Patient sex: F
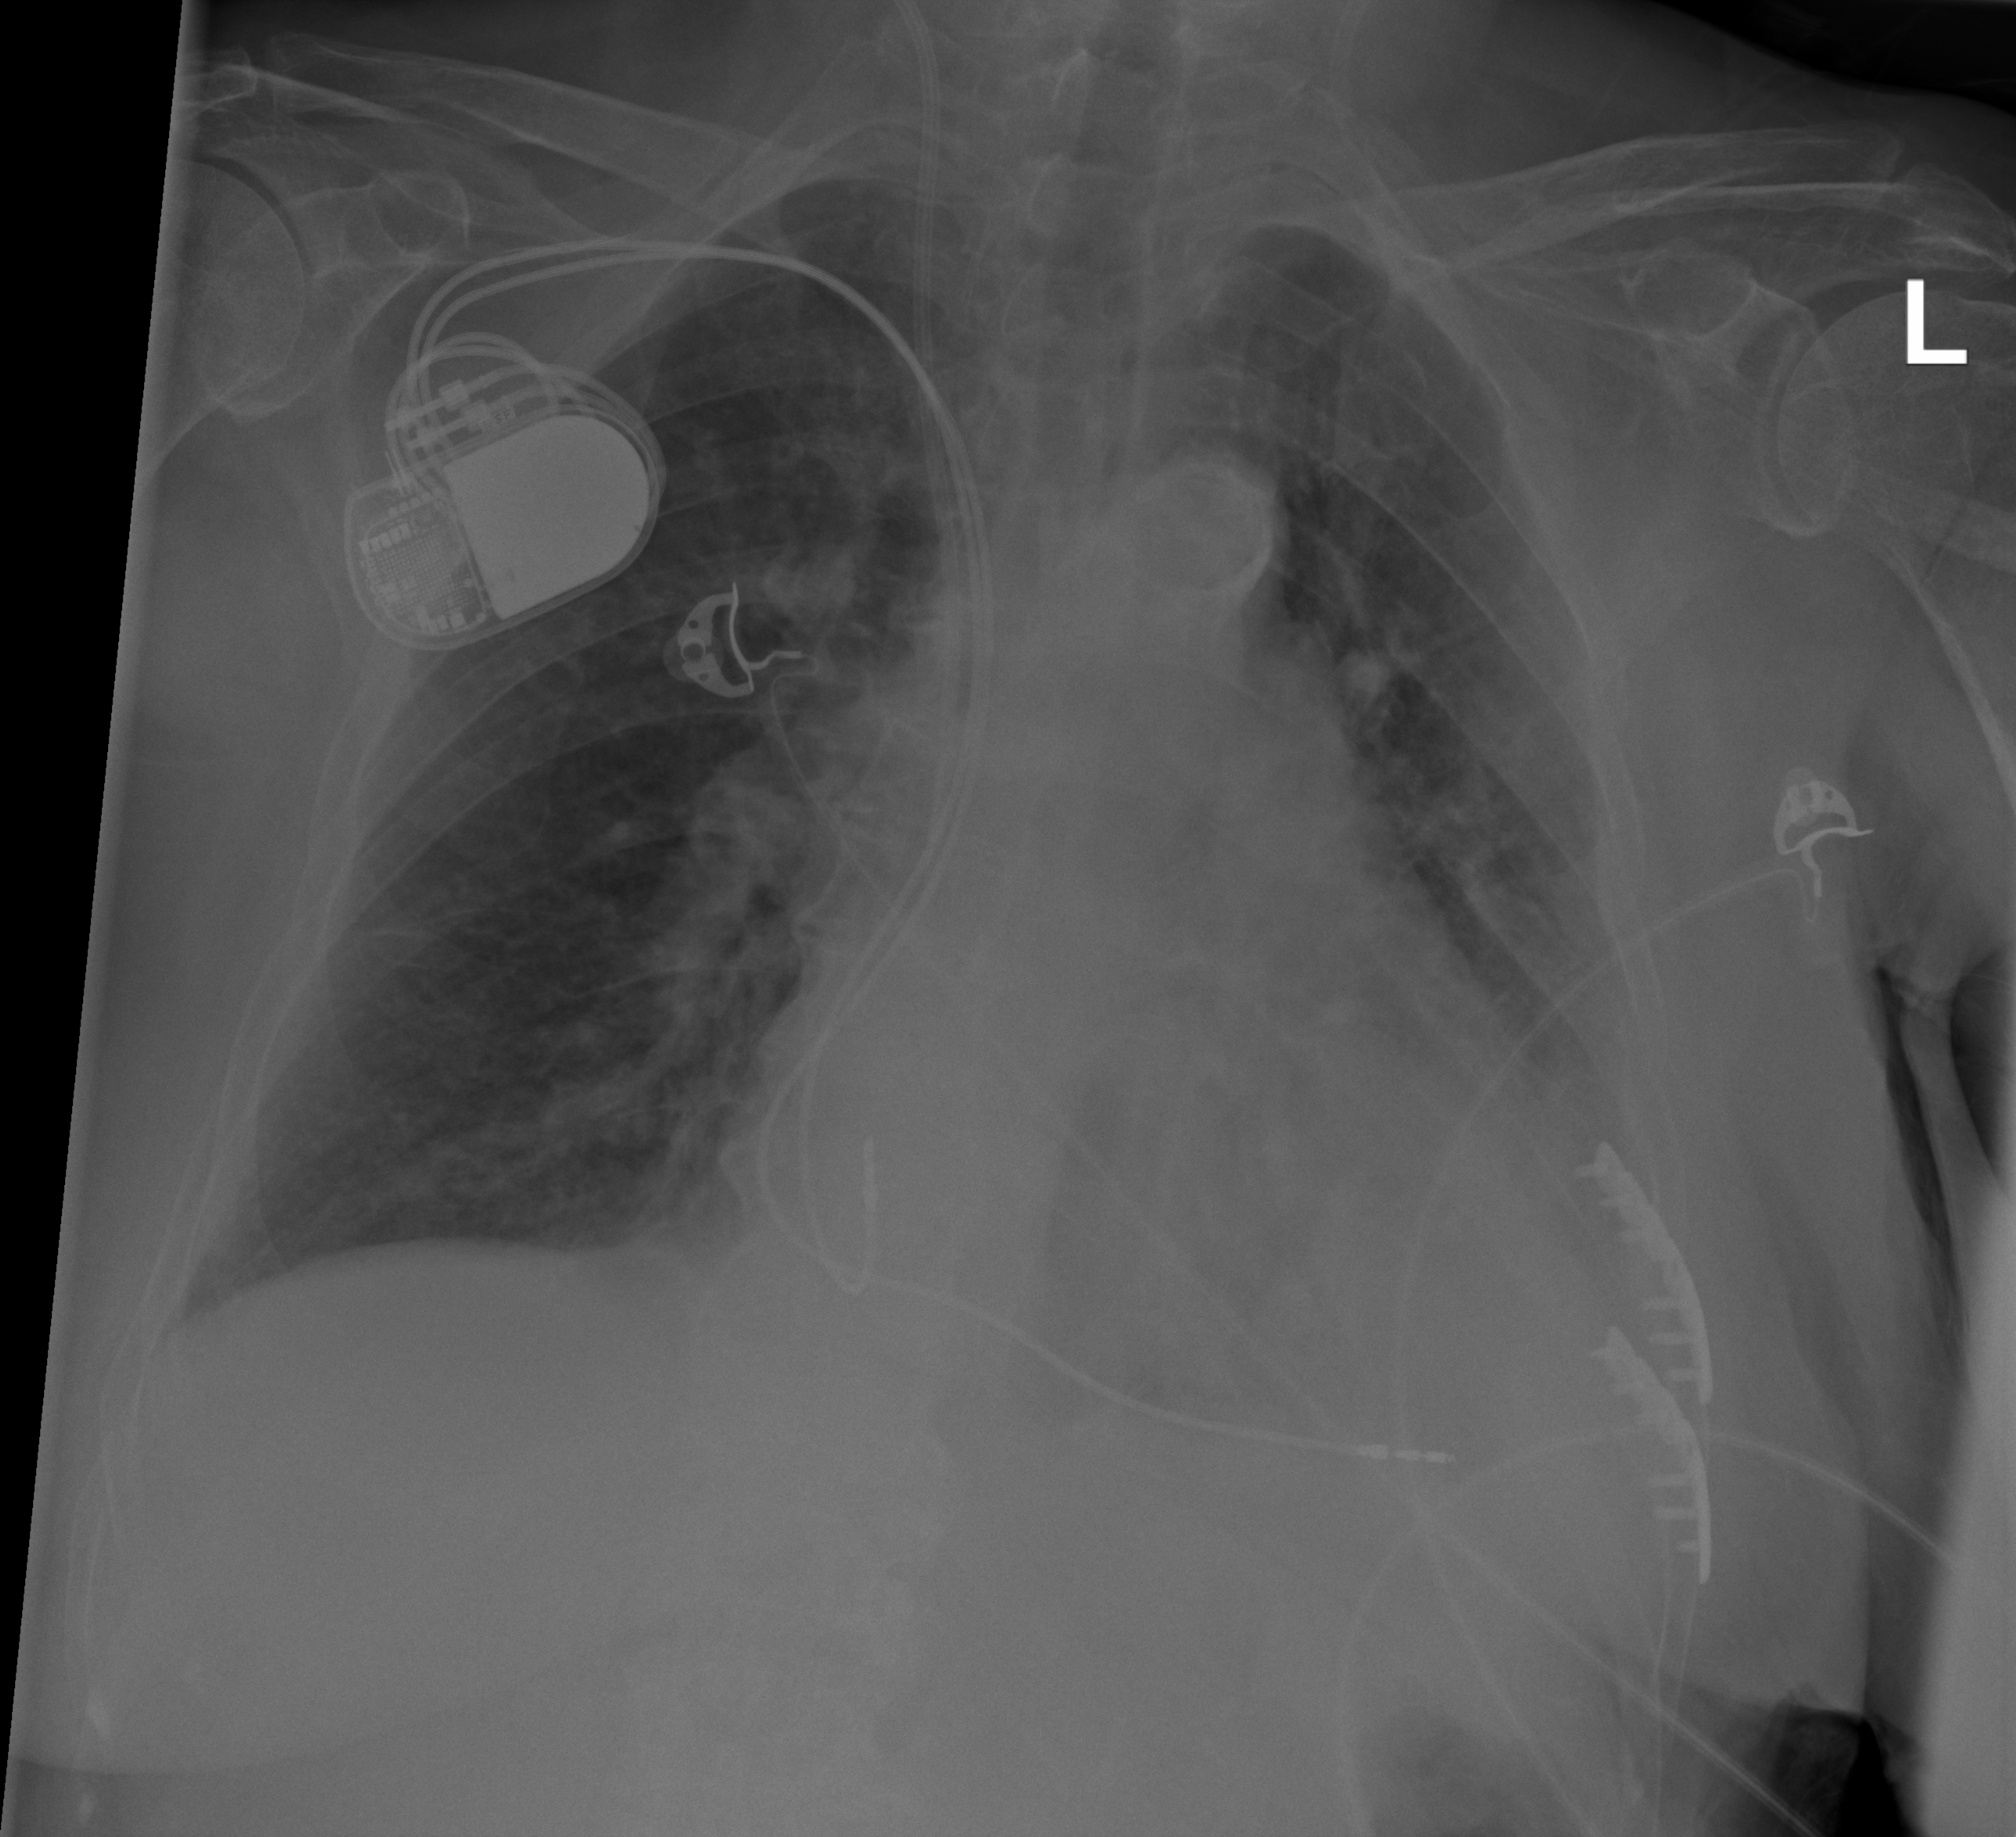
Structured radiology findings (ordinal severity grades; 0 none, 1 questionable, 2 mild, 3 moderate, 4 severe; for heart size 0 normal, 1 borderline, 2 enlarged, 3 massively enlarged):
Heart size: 2
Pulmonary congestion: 2
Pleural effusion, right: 0
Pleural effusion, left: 2
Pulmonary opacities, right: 0
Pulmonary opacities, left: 2
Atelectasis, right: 0
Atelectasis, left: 2